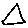
Label: triangle